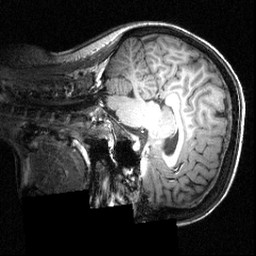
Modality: T1w
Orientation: sagittal
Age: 27
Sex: female
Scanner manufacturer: siemens
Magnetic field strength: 3.951 T
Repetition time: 1.5 s
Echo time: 0.00335 s